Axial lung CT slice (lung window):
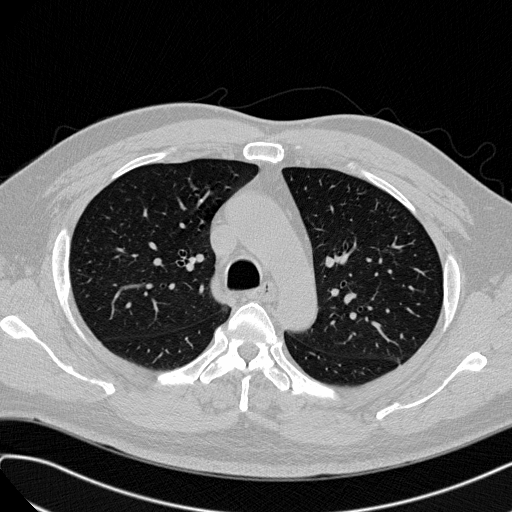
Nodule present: no